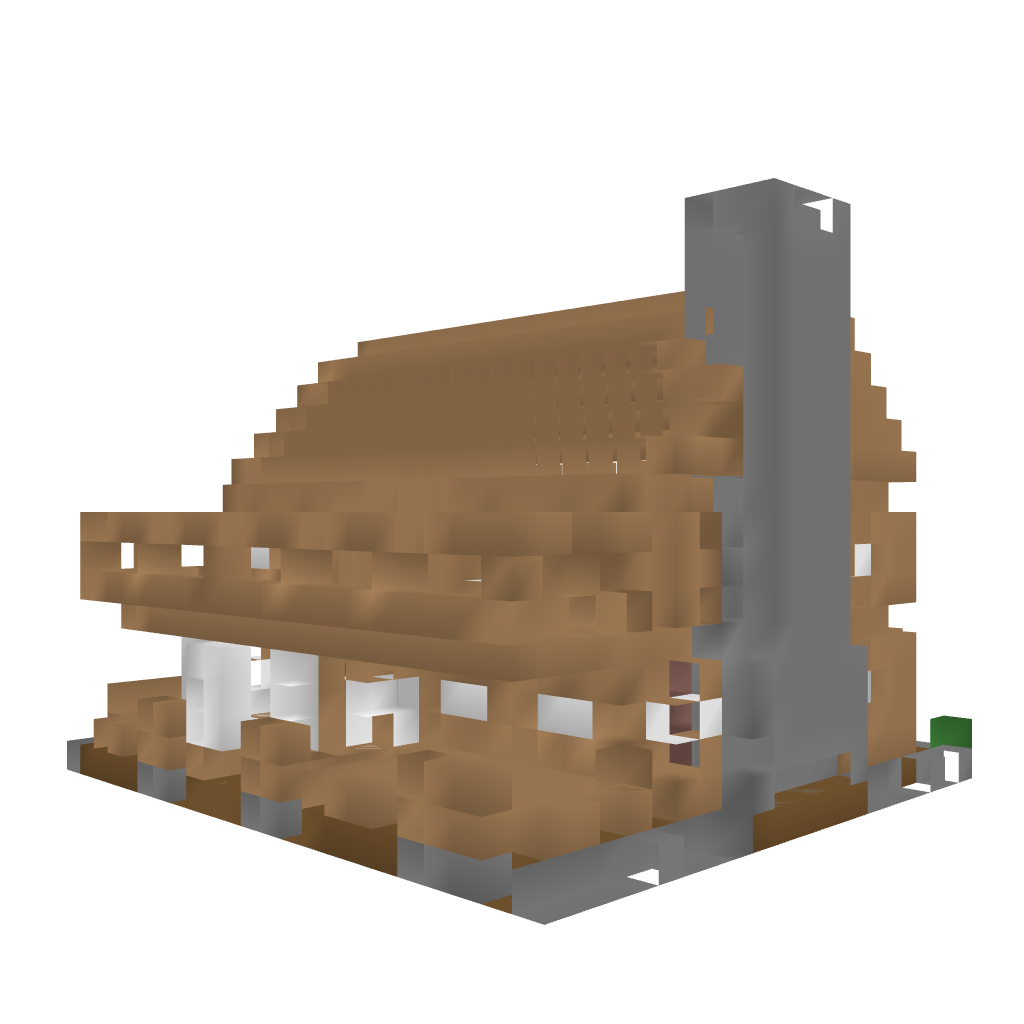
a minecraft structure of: Large Wooden Lodge bad low quality